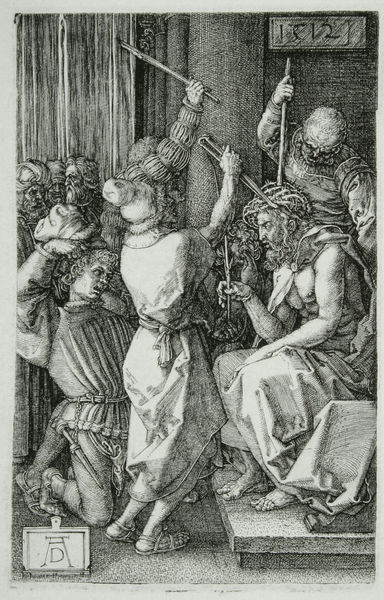
Titel: Kupferstich-Passion, 7 - Die Dornenkrönung
Künstler: Albrecht Dürer
Standort: viele Standorte
Institution: Seriendruck
Schlagwörter: baum, dunkel, fuß, hand, kampf, kopf, mann, nackt, schatten, umhang, weiß, menschen, sitzen, bewegung, brust, frau, grau, haar, hell, holz, hut, licht, männer, profil, raum, schwarz, säule, zeichnung, blick, menge, alt, andrang, bart, arm, falten, kleidung, messer, stein, tod, ärmel, signatur, vorhang, zweige, gewand, haare, mantel, sitzend, stehend, stoff, innen, krone, locken, renaissance, stock, kopfbedeckung, dutt, füße, holzschnitt, papier, schuhe, stab, datierung, graphik, schattierung, sigantur, empore, gewalt, könig, soldaten, thron, muskeln, glatze, stufe, nadel, sandalen, podest, ad, knie, jahreszahl, oberkörper, fussboden, barfuss, schild, umgang, zangen, buch, zweig, aufruhr, druck, schwarzweiss, druckgrafik, monogramm, schraffur, radierung, stich, künstler, kupfer, schwert, waffen, knien, schlag, stöcke, gravur, sandale, werkstatt, werkzeug, stäbe, christus, jesus, jesus christus, christlich, jüngstes gericht, muskel, dolch, ermordung, knieend, kniend, mittelalter, dornen, heilige, dürer, schreiber, siegel, jünger, kupferstich, turban, ausholen, schlagen, dornenkrone, stecken, stechen, holzstab, dornenkranz, nürnberg, pinakothek, zange, verspottung, pflege, albrecht, albrecht dürer, folter, marter, passion, gewandt, monogram, arma christi, christud, dornenkrönung, geißelung, passion christi, leidensweg, schergen, verrat, geiselung, bestrafung, hieb, verspotten, kleine passion, peiniger, hohn, sizen, 1512, dürere, stecherei, 1712, dorenen